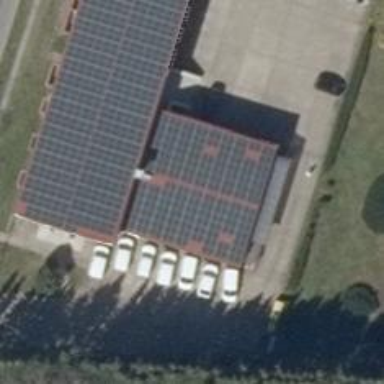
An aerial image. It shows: Solar power generator with photovoltaic panels.